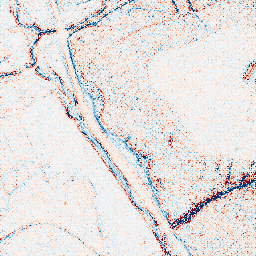
Category: classical
Decomposition family: gaussian_anisotropic
Decomposition parameters: sigma_x: 2
sigma_y: 2
Upsampling method: regularized
Upsampling parameters: scale: 2
lambda_reg: 0.1
Upsampling scale: 2